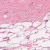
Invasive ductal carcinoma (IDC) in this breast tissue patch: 0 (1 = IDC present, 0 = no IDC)